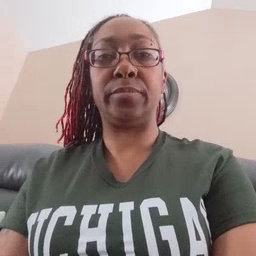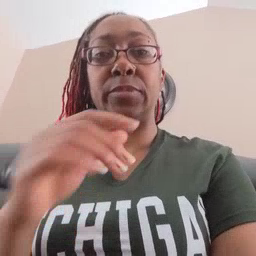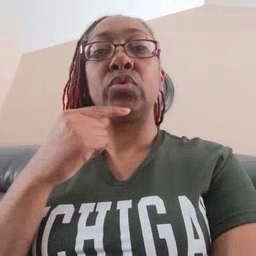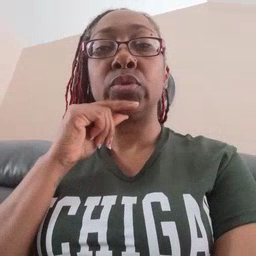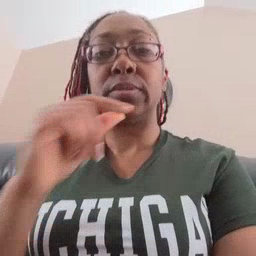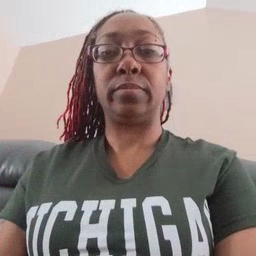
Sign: chin